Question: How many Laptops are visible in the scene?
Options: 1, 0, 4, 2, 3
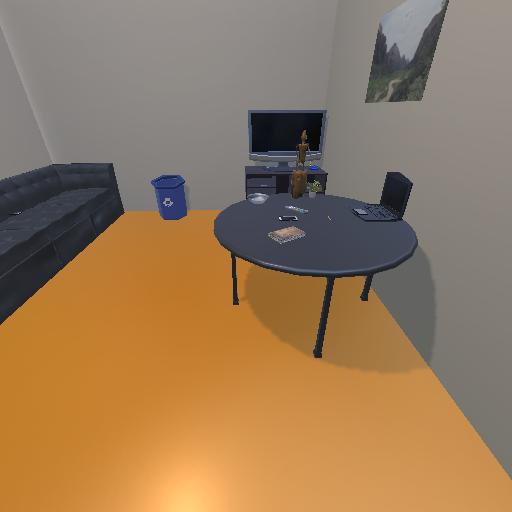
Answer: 1